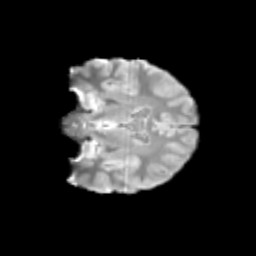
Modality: T2w
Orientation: coronal
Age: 11
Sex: male
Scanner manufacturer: siemens
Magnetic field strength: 3 T
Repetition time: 3.8 s
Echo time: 0.07 s